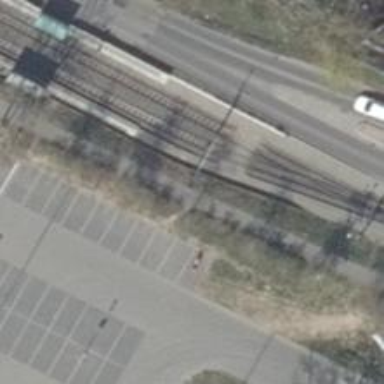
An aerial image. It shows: Uncontrolled railway crossing.